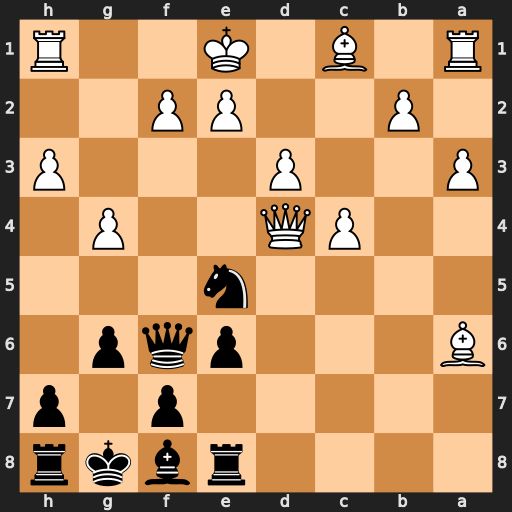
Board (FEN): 4rbkr/5p1p/B3pqp1/4n3/2PQ2P1/P2P3P/1P2PP2/R1B1K2R
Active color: b
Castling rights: KQ
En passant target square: -
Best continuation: Nf3+ exf3 Qxd4